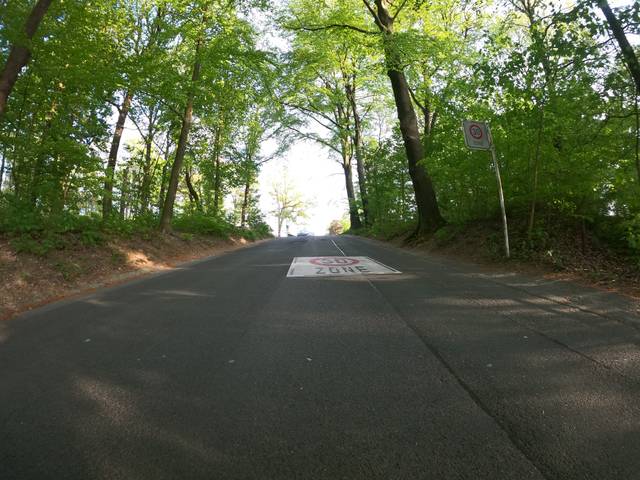
Region: Germany
Coordinates: 51.258, 7.202